Question: Can you please tell me how to fix this? I want to release two different 'AVAudioPlayer' when they finish playing, but separately.
Here's my code:
'''
@interface ViewController : UIViewController <AVAudioPlayerDelegate>
{
NSString *path;
}
- (IBAction)Short:(id)sender;
- (IBAction)BeatLong:(id)sender;
'''
'''
AVAudioPlayer *media;
AVAudioPlayer *media2;
- (IBAction)Short:(id)sender
{
path = [[NSBundle mainBundle] pathForResource:@"Short" ofType:@"wav"];
media = [[AVAudioPlayer alloc] initWithContentsOfURL:[NSURL fileURLWithPath:path] error:NULL];
[media setDelegate:self];
[media play];
}
- (IBAction)Beat:(id)sender
{
path = [[NSBundle mainBundle] pathForResource:@"Beat" ofType:@"mp3"];
media2 = [[AVAudioPlayer alloc] initWithContentsOfURL:[NSURL fileURLWithPath:path] error:NULL];
[media2 setDelegate:self];
[media2 play];
}
'''

(Open the image in a new tab to see it better ^^,)
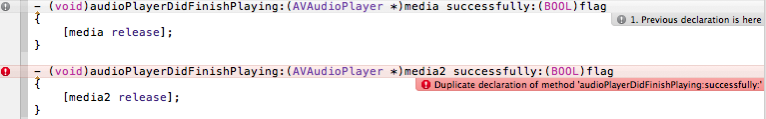
Answer: Nay, that's illegal on the grounds of the language.
You have to distinguish the different players according to the AVAudioPlayer * pointer
submitted with the message.
If you just want to release it, just write
'''
- (void) audioPlayerDidFinishPlaying:(AVAudioPlayer *)aPlayer successfully:(BOOL)flag
{
[aPlayer release];
}
'''
and you're done and illegal too, since you don't own aPlayer.
But a better solution would be to detect which audio player you own and release it.
'''
- (void) audioPlayerDidFinishPlaying:(AVAudioPlayer *)aPlayer successfully:(BOOL)flag
{
if ( aPlayer == self.media )
[self.media release];
else if ( aPlayer == self.media2 )
[self.media2 release];
// other players cannot be released, since we don't know anything about their owner.
}
'''